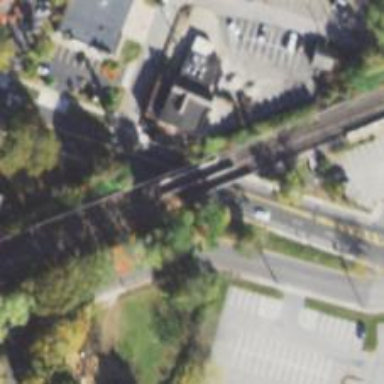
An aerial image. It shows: Railway bridge over siding railway service.